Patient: sex M, age 36
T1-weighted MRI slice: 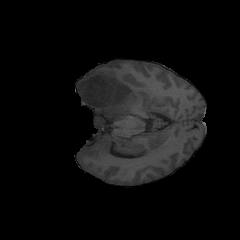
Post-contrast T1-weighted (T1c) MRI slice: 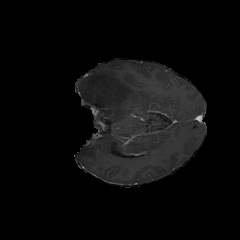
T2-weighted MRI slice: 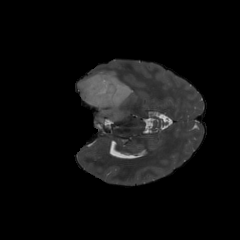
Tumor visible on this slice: yes
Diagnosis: Glioblastoma, IDH-wildtype
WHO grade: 4